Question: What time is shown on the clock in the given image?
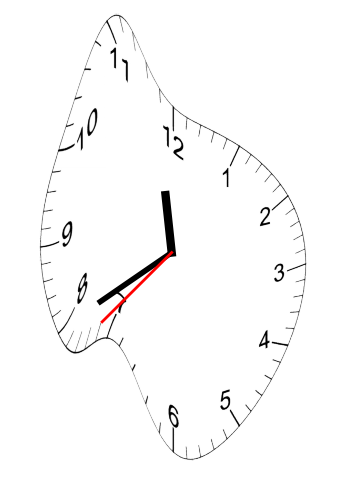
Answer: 11:39:37